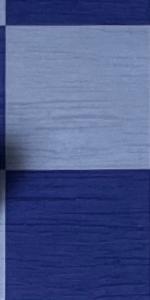
Label: Empty